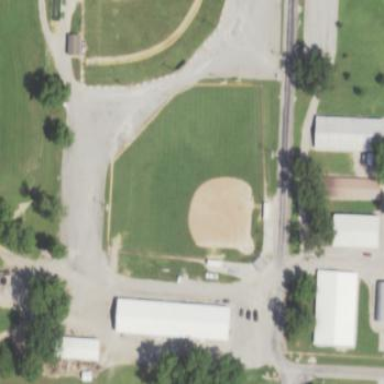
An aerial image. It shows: Baseball pitch for leisure and sports activities.